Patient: sex M, age 57
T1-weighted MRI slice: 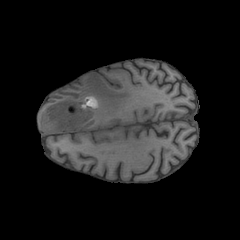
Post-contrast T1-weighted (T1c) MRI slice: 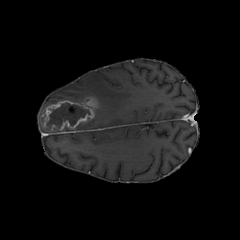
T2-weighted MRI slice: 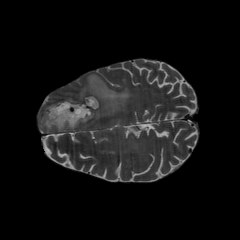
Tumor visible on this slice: yes
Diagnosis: Glioblastoma, IDH-wildtype
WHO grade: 4